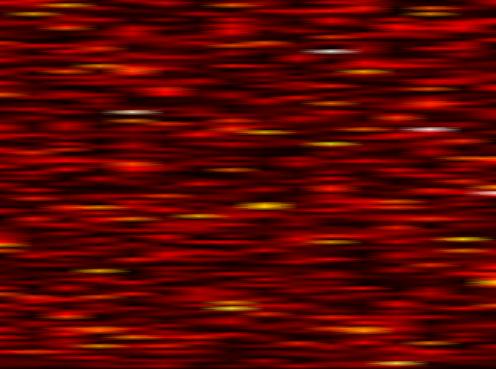
Label: WOLA